Aerial crown-view tile of a tropical tree (Barro Colorado Island, Panama), acquired 20250317:
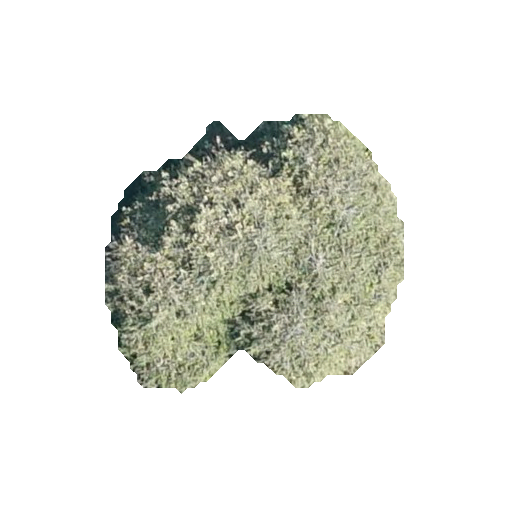
Species: Quararibea stenophylla
GBIF accepted scientific name: Quararibea stenophylla
Crown area: 95.177 m²